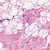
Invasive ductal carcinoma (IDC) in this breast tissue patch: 0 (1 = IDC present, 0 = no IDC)